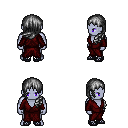
a pixel art fantasy rpg character, male body template, dark elf, purple skin, red robe, teal pants, gray left-swept hairstyle, ghillies, four views (front, back, left, right), 2x2 character sprite sheet, small pixel art, hard edges, no anti-aliasing